Field crop: tomato
Growth stage: 2
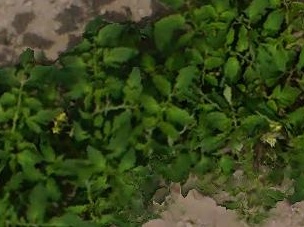
Species: tomato